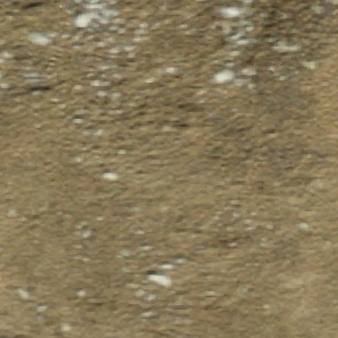
Label: other